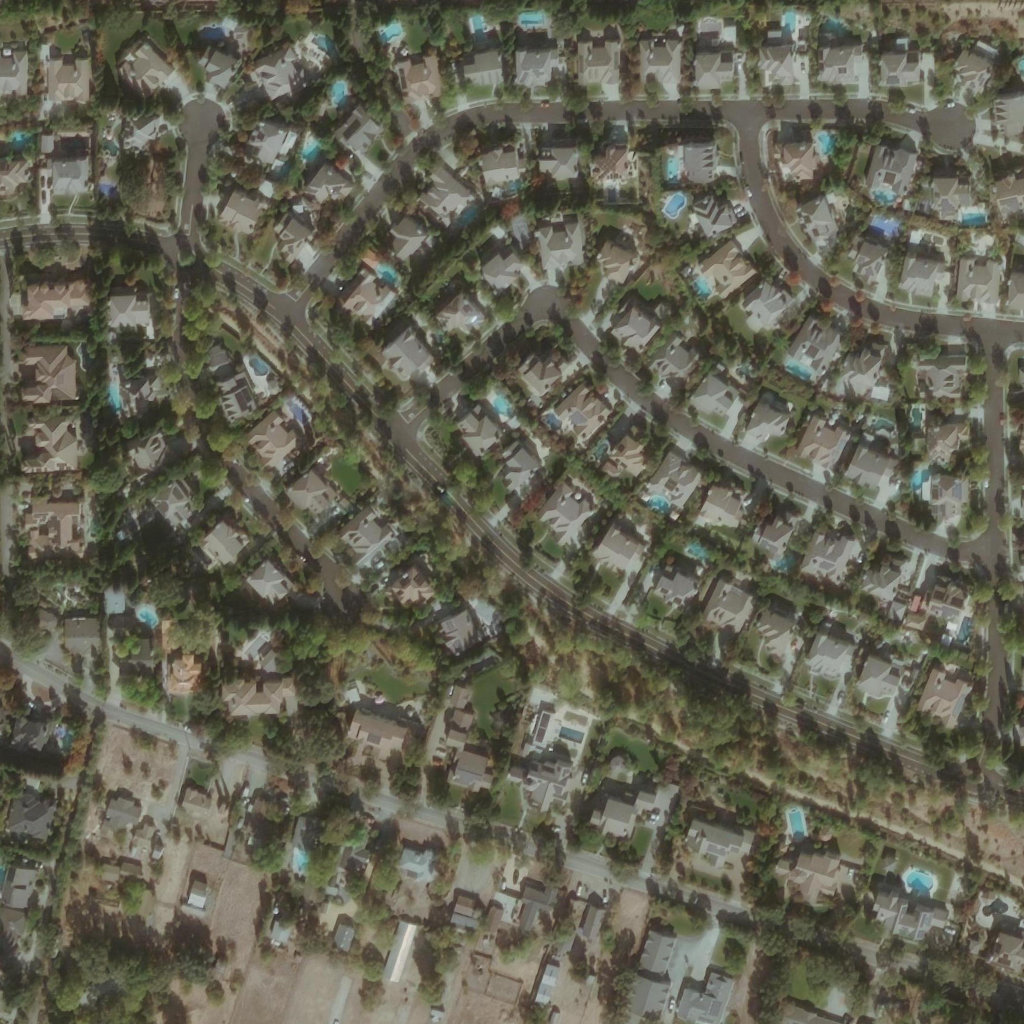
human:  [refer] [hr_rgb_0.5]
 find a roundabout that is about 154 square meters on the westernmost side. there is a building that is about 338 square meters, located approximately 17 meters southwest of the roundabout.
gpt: <box>[[16, 23, 19, 26, 0]]</box>

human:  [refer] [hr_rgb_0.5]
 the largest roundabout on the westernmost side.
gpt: <box>[[16, 23, 19, 26, 0]]</box>

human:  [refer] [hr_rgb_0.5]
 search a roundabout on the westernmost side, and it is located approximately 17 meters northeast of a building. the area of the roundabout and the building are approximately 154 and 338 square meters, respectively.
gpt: <box>[[16, 23, 19, 26, 0]]</box>